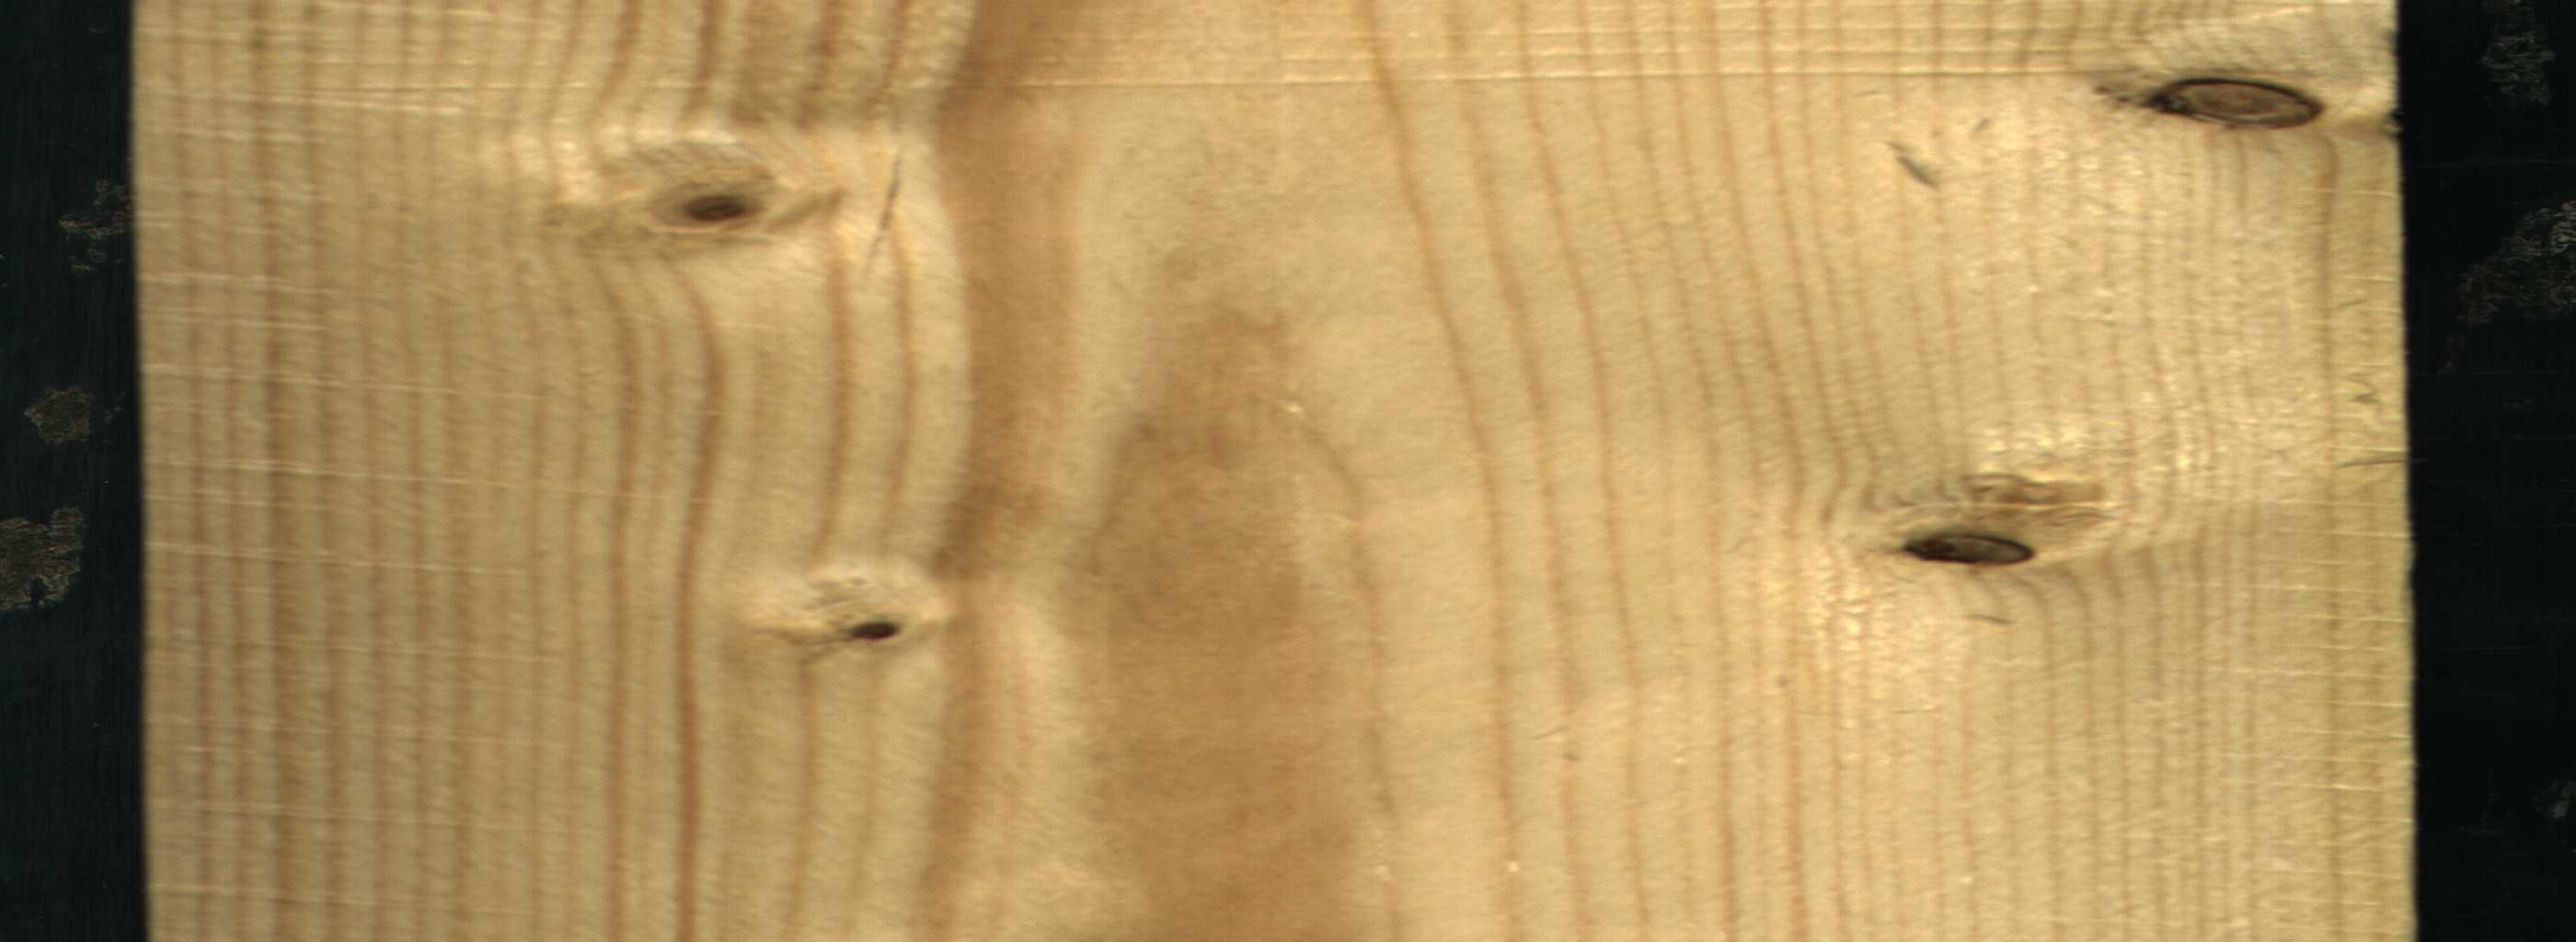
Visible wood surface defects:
Dead_Knot
Dead_Knot
Dead_Knot
Live_Knot